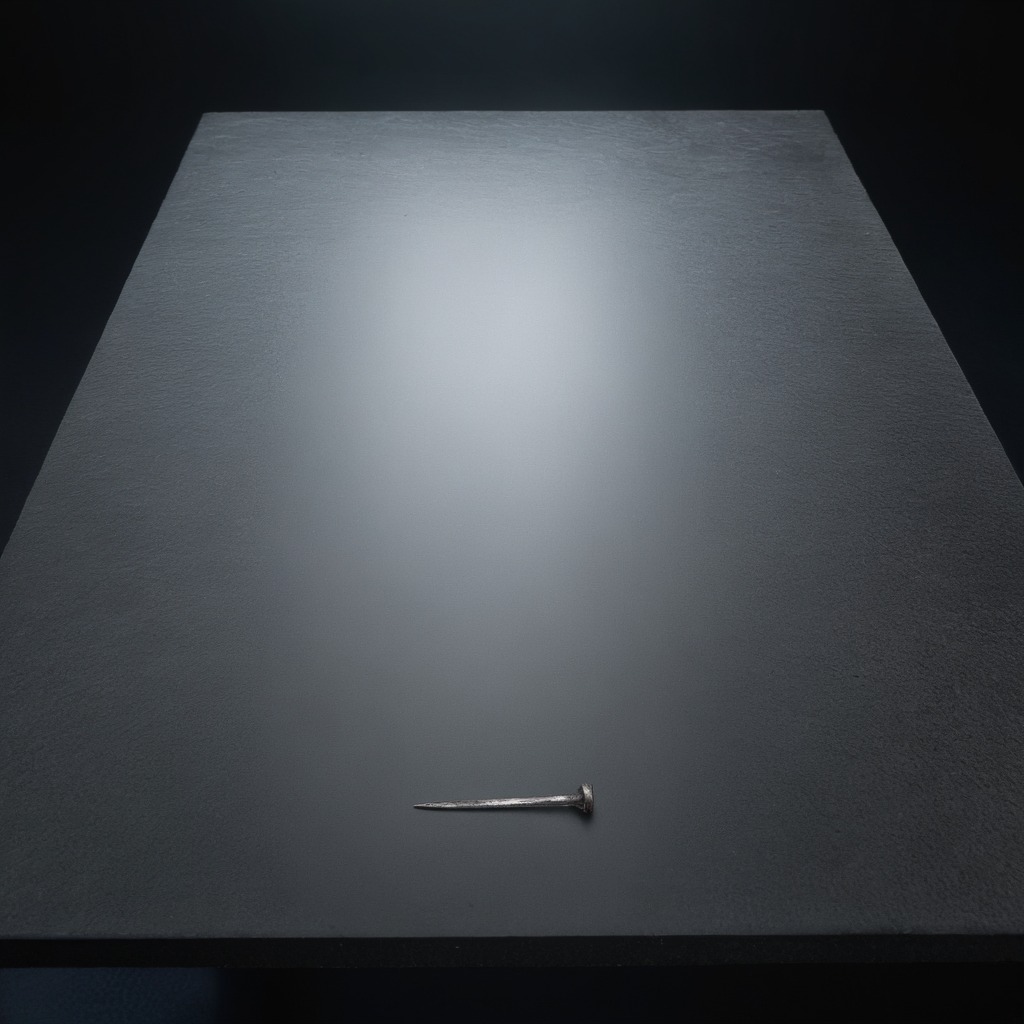
A nail is lying on the clean granite table inside a workshop at night.